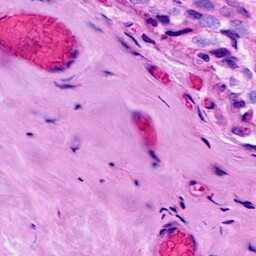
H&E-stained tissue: Breast